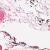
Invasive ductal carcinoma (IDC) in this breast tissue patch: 0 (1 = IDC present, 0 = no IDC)